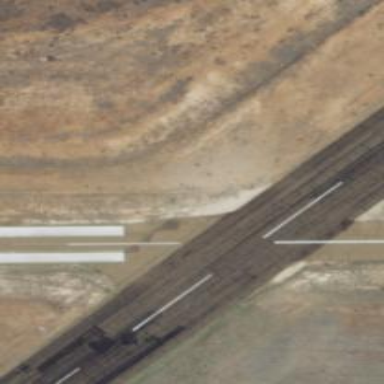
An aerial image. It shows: Runway surface made of asphalt at airport.